Question: I guess this question has been asked before but I can't find the answer on the forums. I have a form with a question and a 5 possible answers. If the user wants to add an answer, he clicks on "Add an answer." This works fine.
However, when the user adds all the possible responses and decides to cancel reply 4, then add a response, the response counter no longer follows and there can be many times the answer 5.
How to either always chronological order is respected?
The HTML
'''
<div class="panel-body">
<form class="form-horizontal left-label">
<div class="form-group">
<label class="control-label col-lg-2">Question</label>
<div class="col-lg-5">
<input class="form-control" type="text">
</div>
</div>
<div class="input_fields_wrap">
<div class="form-group" style="margin-top:40px;">
<label class="control-label col-lg-2">Answer 1</label>
<div class="col-lg-5">
<input class="form-control" type="text" name="mytext[]">
</div>
</div>
<div class="form-group">
<label class="control-label col-lg-2">Answer 2</label>
<div class="col-lg-5">
<input class="form-control" type="text" name="mytext[]">
</div>
</div>
</div>
<div class="form-group">
<div class="col-lg-offset-2 col-lg-10">
<a class="btn btn-med gray-bg add_field_button" href="#">Add an answer</a> <span class="rep_possible"></span>
</div>
</div>
</form>
</div>
'''
And the javascript
'''
var max_fields = 3;
var wrapper = $('.input_fields_wrap');
var add_button = $('.add_field_button');
var x = 0;
$('.rep_possible').html('Encore ' + (x+3));
$(add_button).click(function (e) {
e.preventDefault();
if(x < max_fields){
x++;
if (max_fields-x == 0) {
$('.add_field_button').attr('disabled', 'disabled');
$('.rep_possible').html('5 reponses maximum');
} else {
$('.rep_possible').html('Encore ' + (max_fields-x));
}
wrapper.append('<div class="form-group" data-option="' + (x+2) + '"><label class="control-label col-lg-2">Reponse ' + (x+2) + '</label><div class="col-lg-5"><input class="form-control" type="text" name="mytext[]"></div><div class="col-lg-1"><a class="btn btn-med btn-danger remove_field" data-toggle="tooltip" data-placement="bottom" title="Supprimer cette reponse" title="Supprimer cette reponse" href="#">X</a></div></div>');
}
});
wrapper.on("click",".remove_field", function (e) {
e.preventDefault();
$(this).parent().closest('.form-group').remove();
x--;
if (max_fields-x != 0) {
$('.add_field_button').removeAttr('disabled');
$('.rep_possible').html('Encore ' + (max_fields-x));
}
});
'''
Please find the <URL>
A good summary with a picture

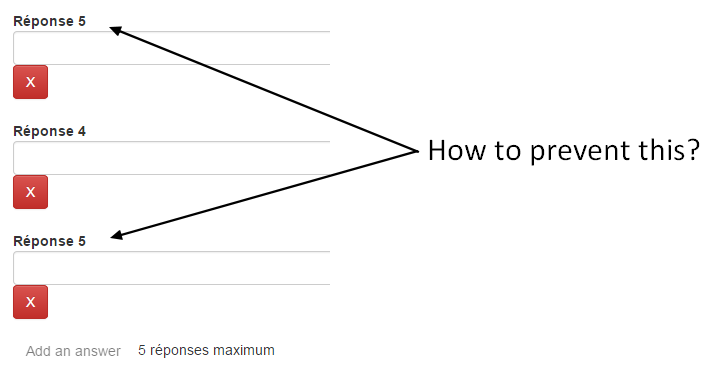
Answer: You need to re-number your answers after you delete one.
I wrapped the answer number in a 'span'
'''
<span class="counter"><span>
'''
and then changed your add and remove handlers to call the following function
'''
function reNumberAnswers(){
wrapper.find('.form-group[data-option]').each(function(index){
var self = $(this);
self.attr('data-option', index + 3)
.find('.counter').text(index + 3);
});
}
'''
demo at <URL>